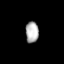
Tissue: lung
Cell type: Fibroblasts
Senescence score: 0.6624
Nuclear area (px): 271
Mean DAPI intensity: 176.096